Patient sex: F
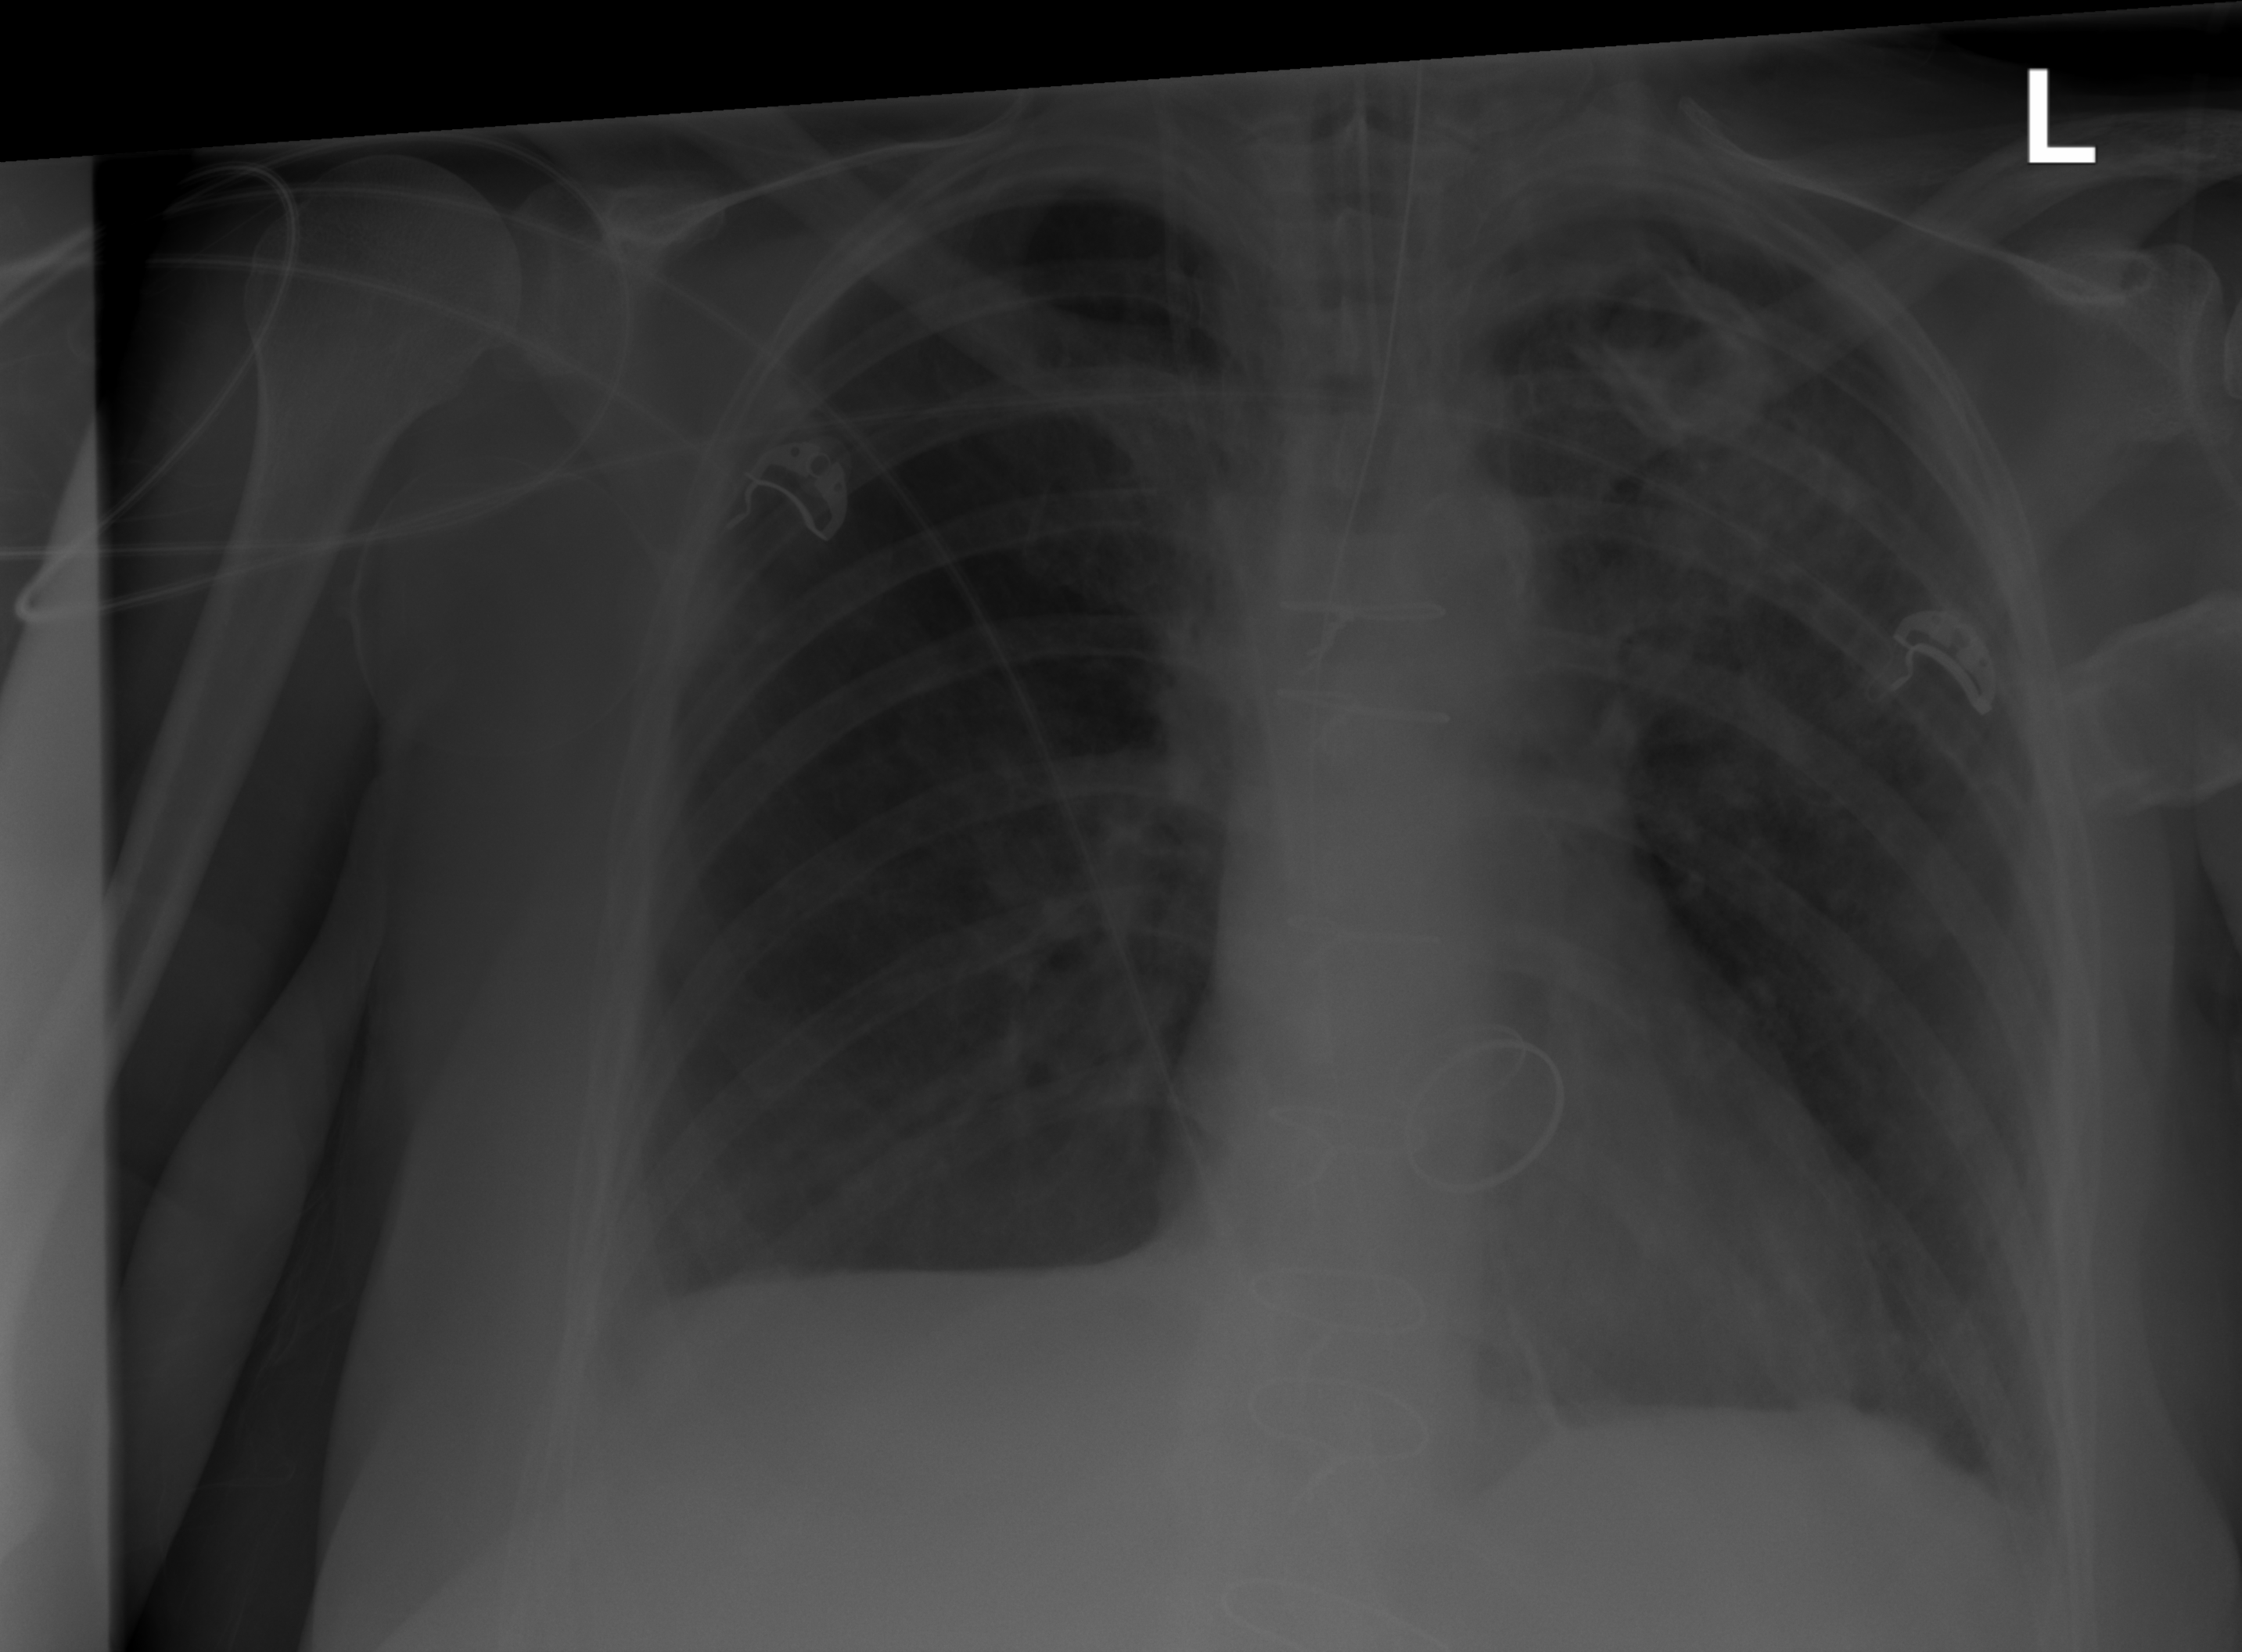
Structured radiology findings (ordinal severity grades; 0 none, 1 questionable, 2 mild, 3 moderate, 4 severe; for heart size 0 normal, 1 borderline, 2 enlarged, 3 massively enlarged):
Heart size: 0
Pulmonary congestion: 0
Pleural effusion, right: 1
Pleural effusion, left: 1
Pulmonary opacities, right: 0
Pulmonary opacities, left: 2
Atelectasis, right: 0
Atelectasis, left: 2